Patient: sex F, age 60
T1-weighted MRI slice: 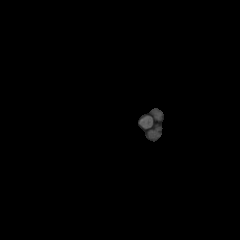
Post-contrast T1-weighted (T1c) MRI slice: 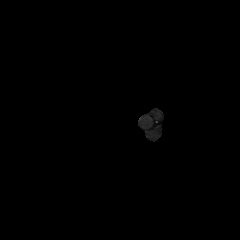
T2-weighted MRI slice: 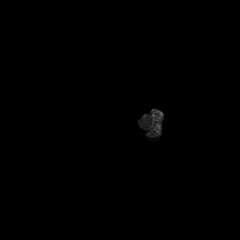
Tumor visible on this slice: no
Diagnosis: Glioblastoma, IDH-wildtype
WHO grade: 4